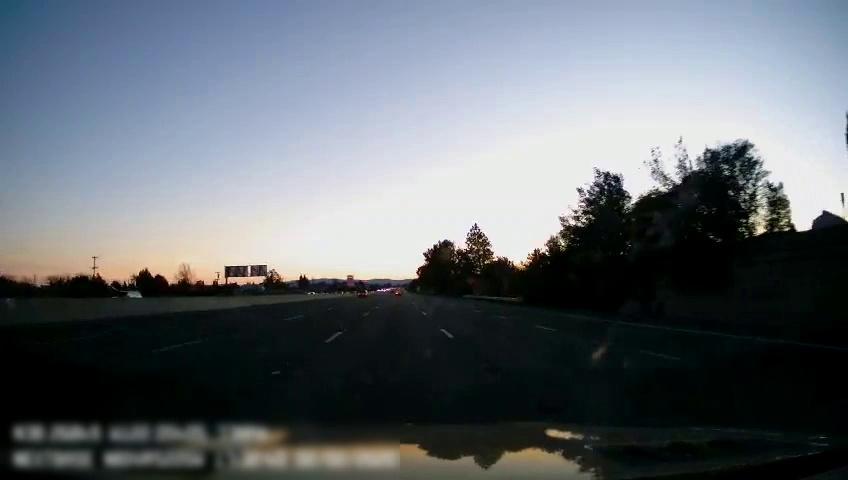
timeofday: Day
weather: Sunny
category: Drivable Space
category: Vehicles | SUV
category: Vehicles | SUV
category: Lanes | Current Lane
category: Lanes | Alternate Lane
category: Lanes | Alternate Lane
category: Lanes | Current Lane
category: Lanes | Alternate Lane
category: Lanes | Alternate Lane